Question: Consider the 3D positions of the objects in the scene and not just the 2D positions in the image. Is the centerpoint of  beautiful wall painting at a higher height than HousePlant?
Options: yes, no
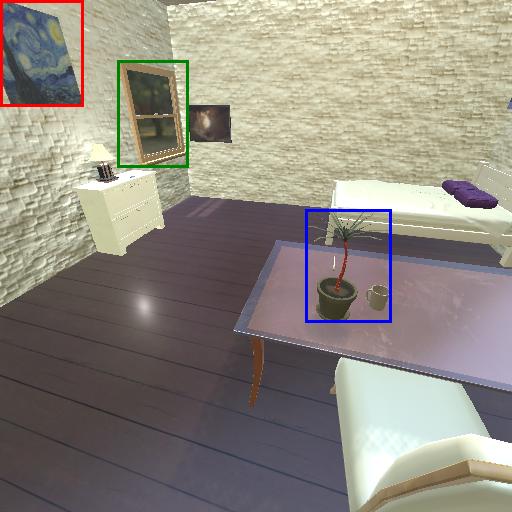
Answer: yes